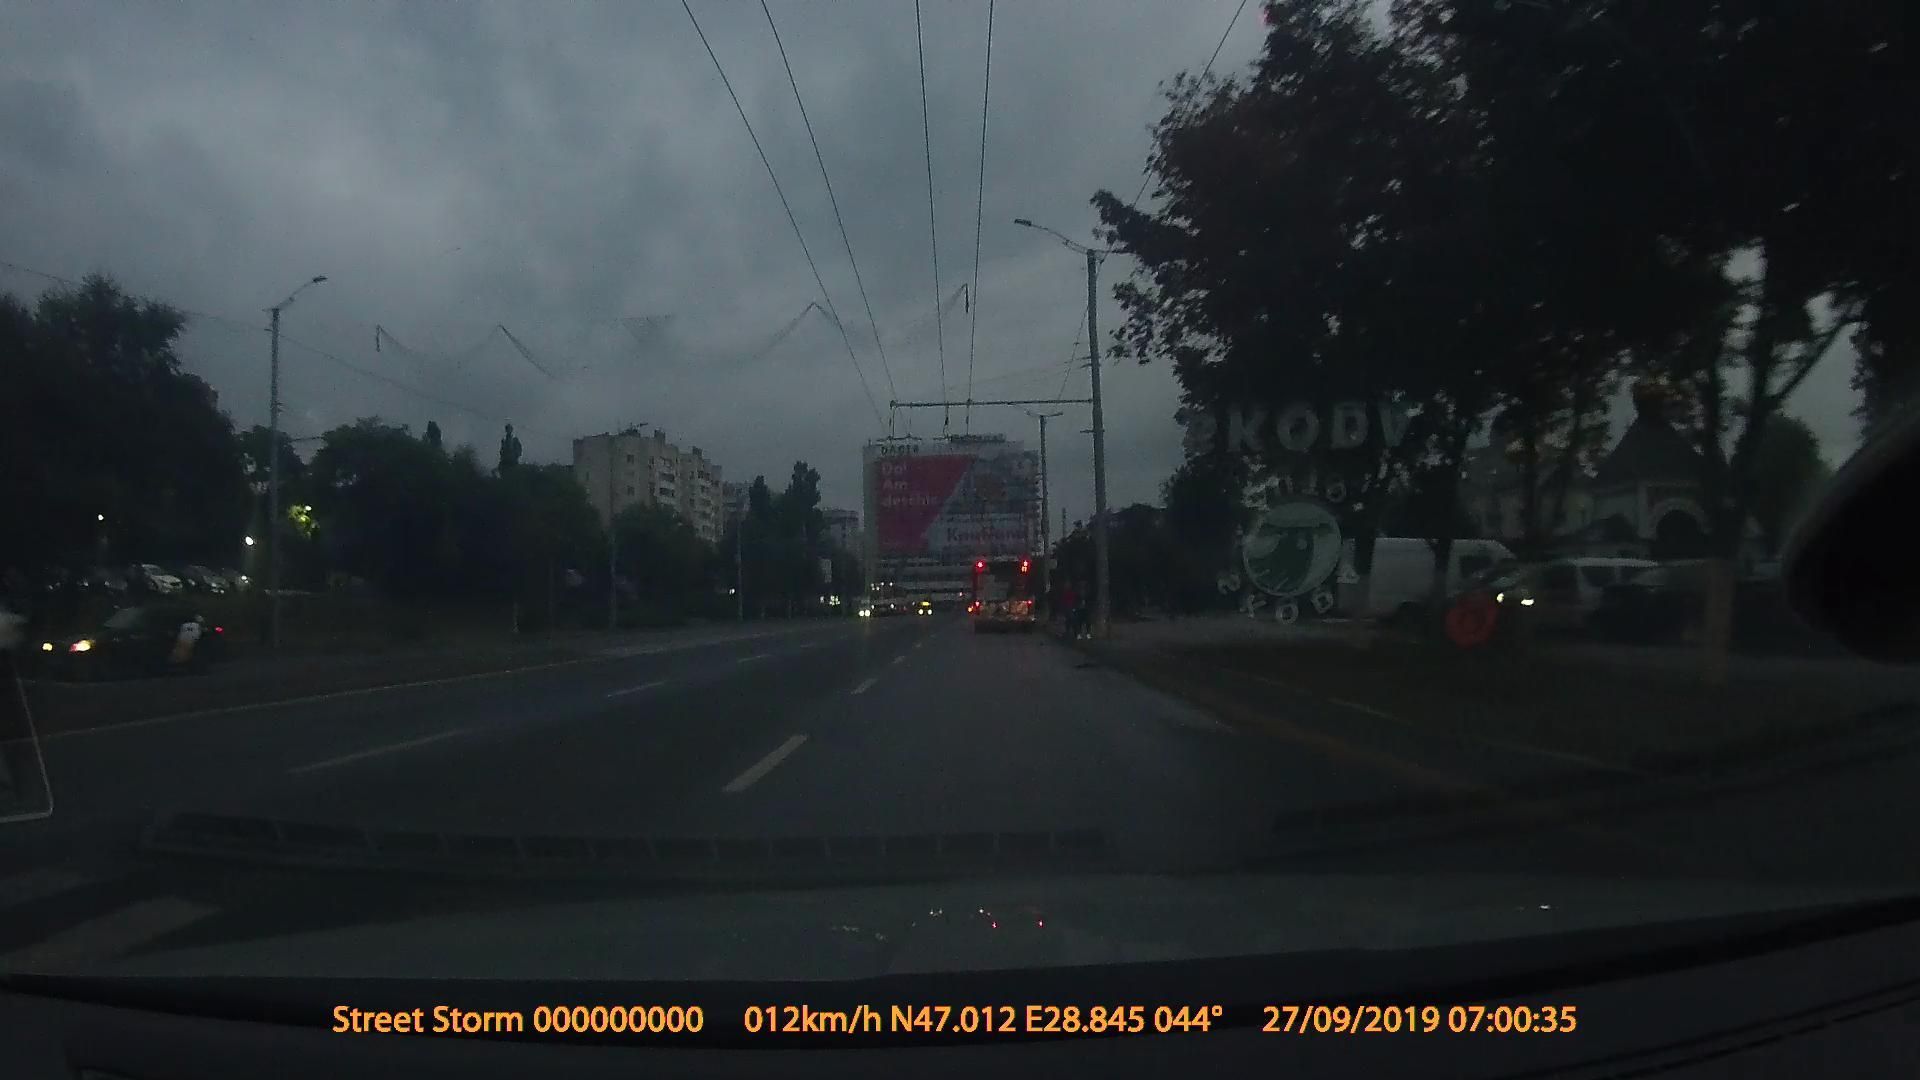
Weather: rainy
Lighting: dusk/dawn
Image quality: slightly poor
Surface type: driving surface
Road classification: primary
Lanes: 3
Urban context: urban centre
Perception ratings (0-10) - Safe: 0.29, Lively: 4.01, Beautiful: 0.74, Boring: 1.17, Depressing: 5.64, Wealthy: 1.36